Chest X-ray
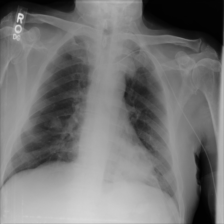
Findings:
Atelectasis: negative
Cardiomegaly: negative
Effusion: negative
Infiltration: negative
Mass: negative
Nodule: negative
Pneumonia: negative
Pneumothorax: negative
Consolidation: negative
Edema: negative
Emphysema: negative
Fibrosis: negative
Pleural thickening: negative
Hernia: negative